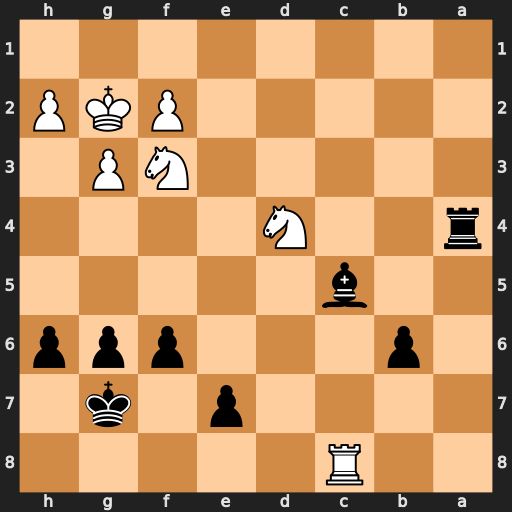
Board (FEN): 2R5/4p1k1/1p3ppp/2b5/r2N4/5NP1/5PKP/8
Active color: b
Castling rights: -
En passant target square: -
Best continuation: Bxd4 Nxd4 Rxd4